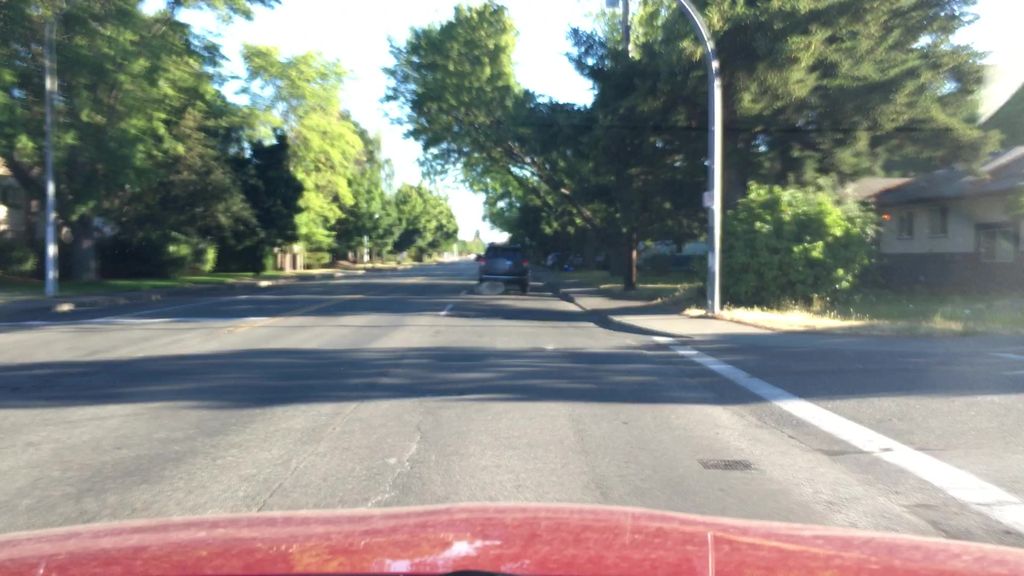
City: victoria